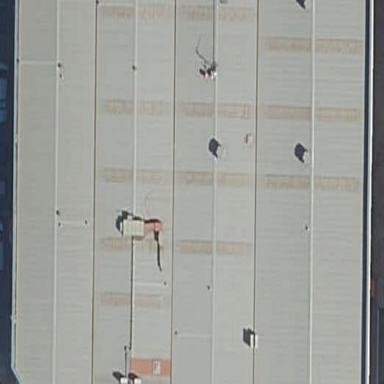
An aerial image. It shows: Industrial building.